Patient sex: M
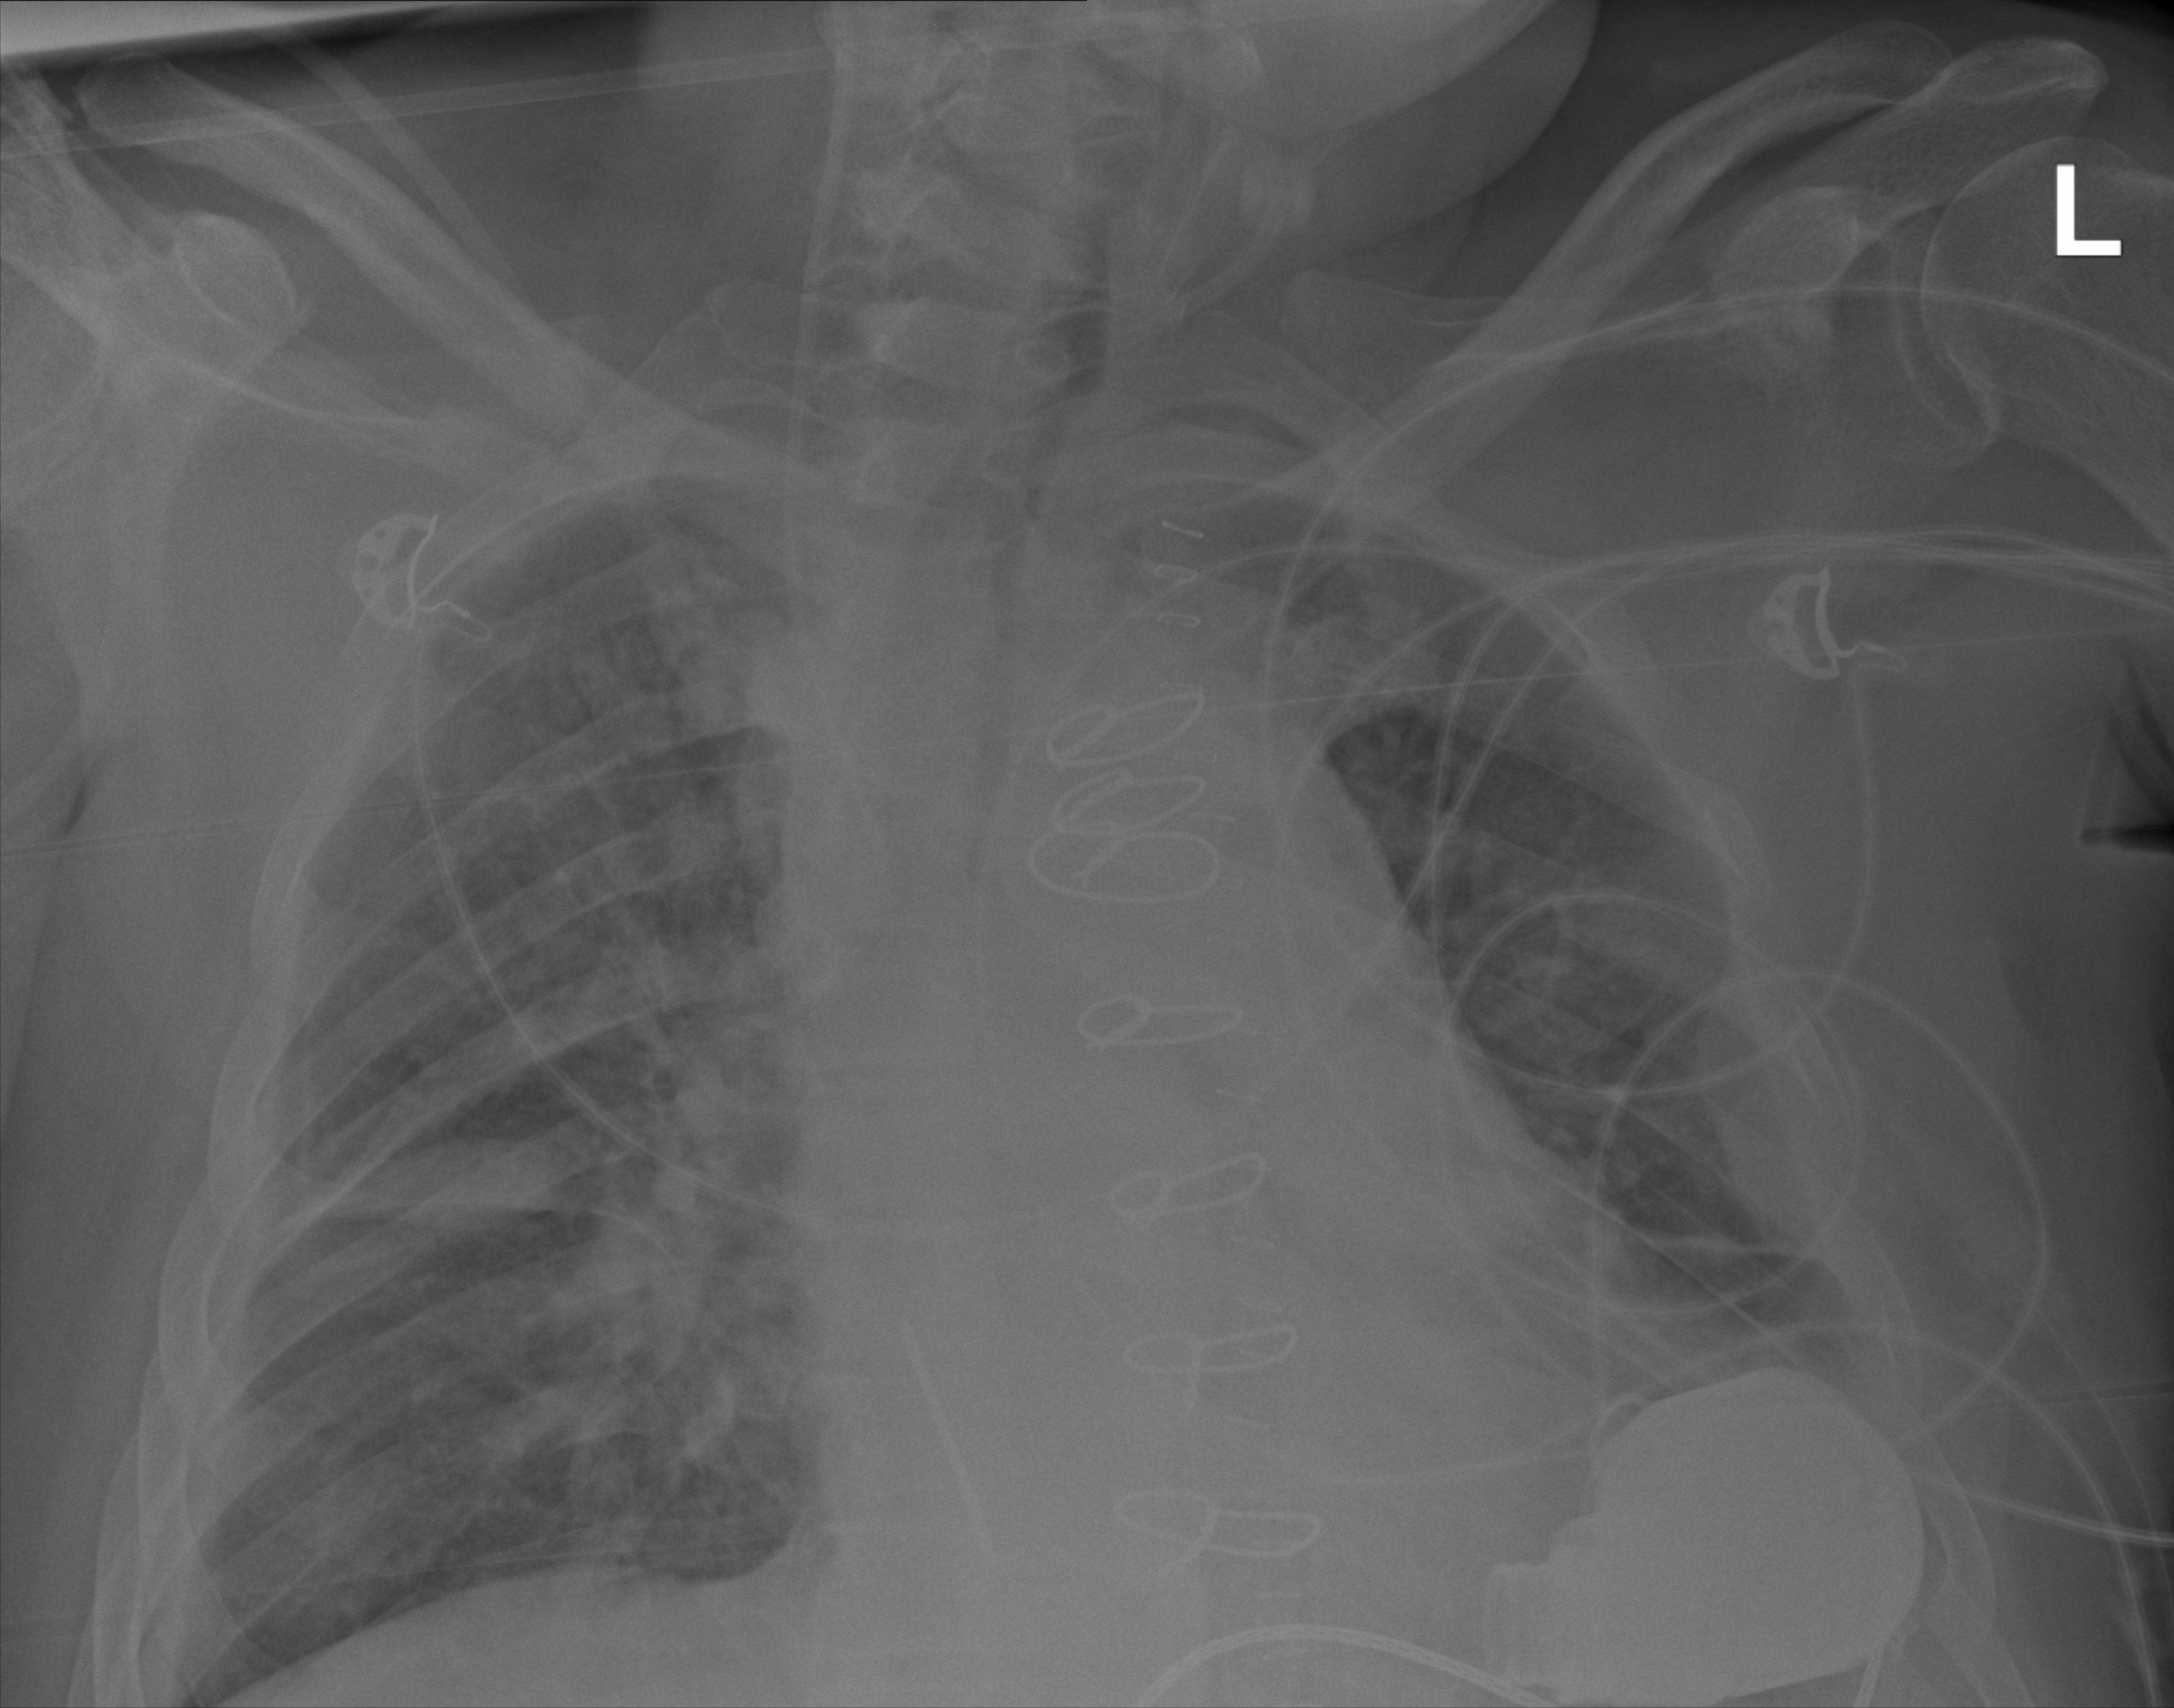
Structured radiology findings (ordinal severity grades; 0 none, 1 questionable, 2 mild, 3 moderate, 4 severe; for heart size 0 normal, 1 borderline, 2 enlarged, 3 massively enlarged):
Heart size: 1
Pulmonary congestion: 3
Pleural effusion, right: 1
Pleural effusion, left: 1
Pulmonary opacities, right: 3
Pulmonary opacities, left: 0
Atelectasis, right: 2
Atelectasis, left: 0